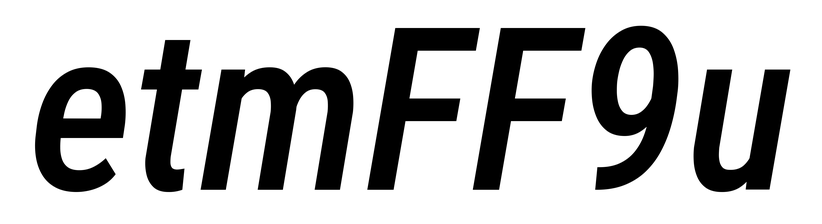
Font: Roboto-Italic_Condensed_Medium_Italic